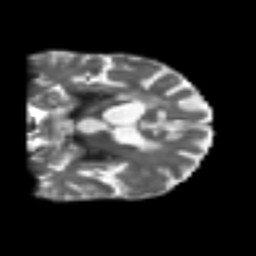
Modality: T2w
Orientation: coronal
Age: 77
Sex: male
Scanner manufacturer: siemens
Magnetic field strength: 3 T
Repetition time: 4.999 s
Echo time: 0.07946 s